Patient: sex M, age 44
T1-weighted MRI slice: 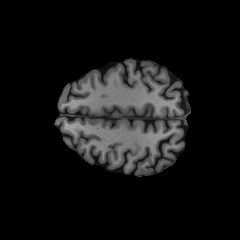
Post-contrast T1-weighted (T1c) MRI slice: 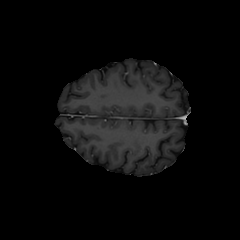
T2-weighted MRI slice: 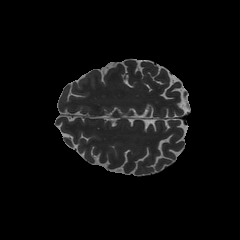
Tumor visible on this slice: no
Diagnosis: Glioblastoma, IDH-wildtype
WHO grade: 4